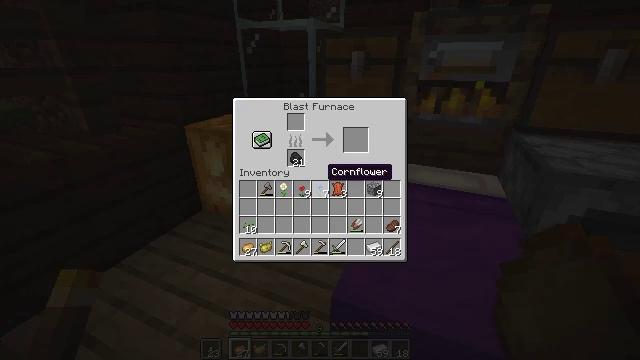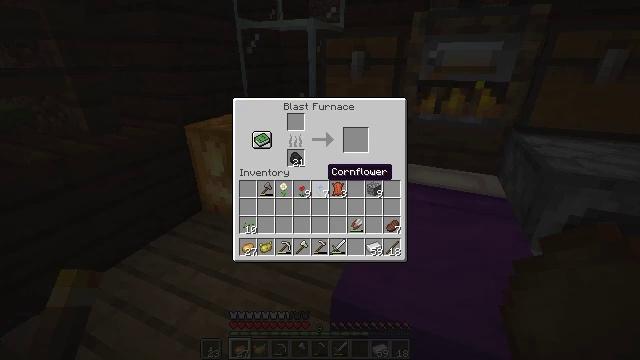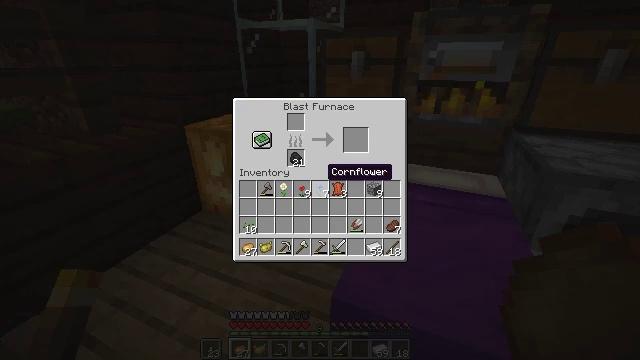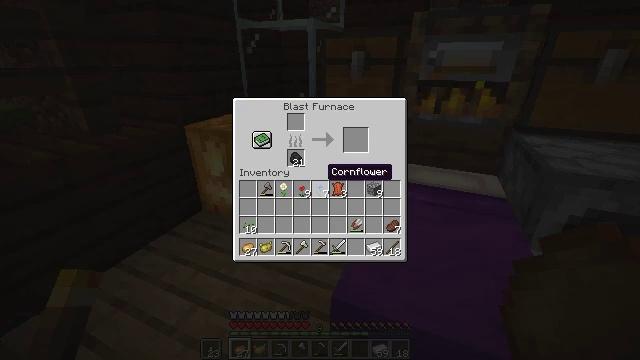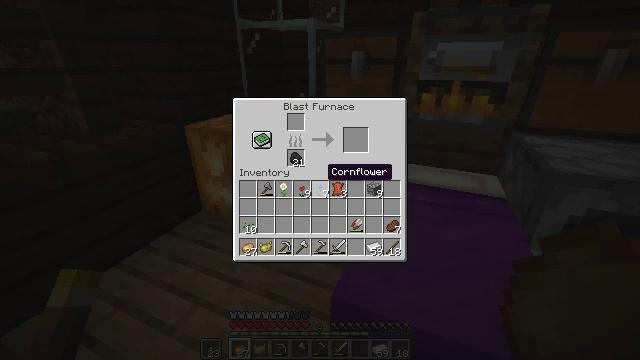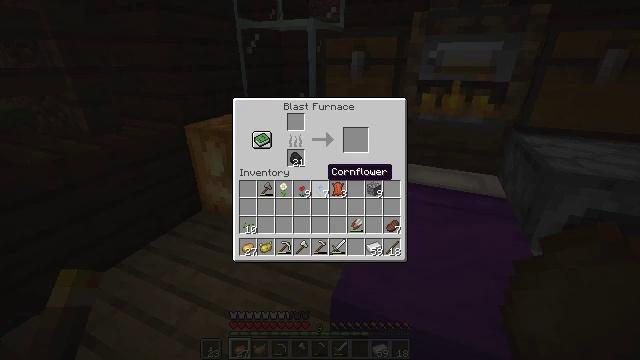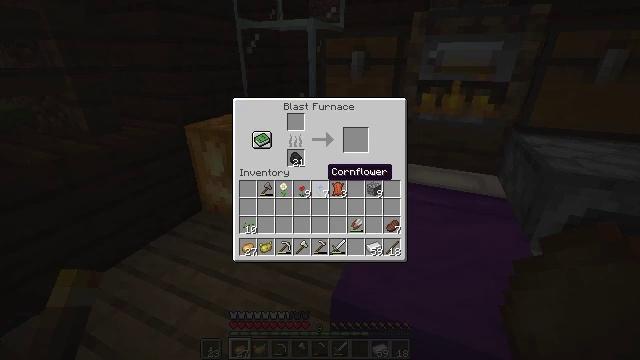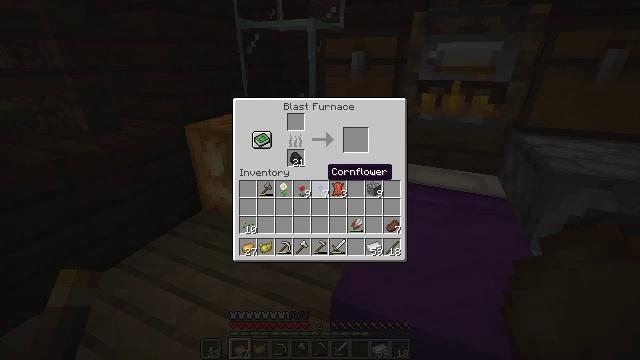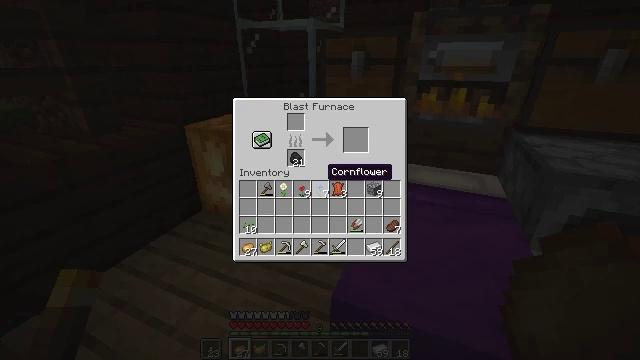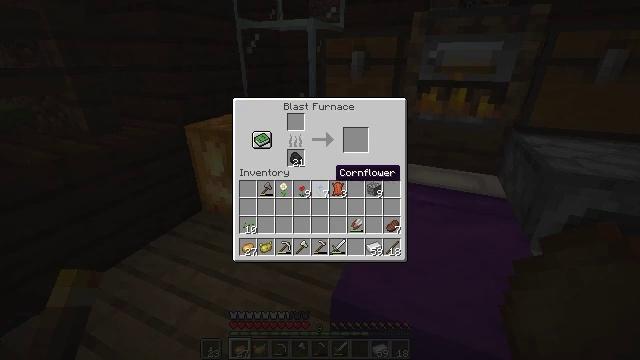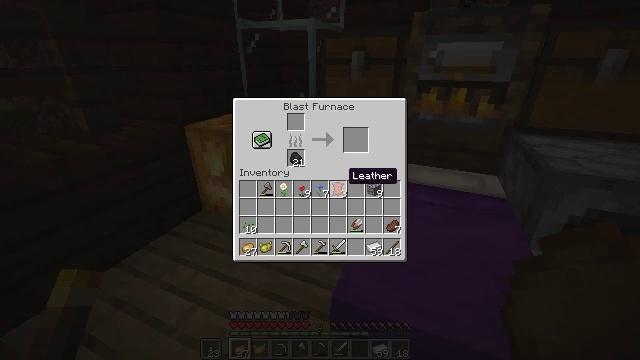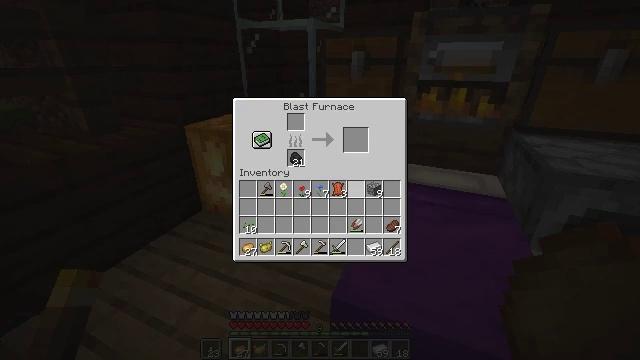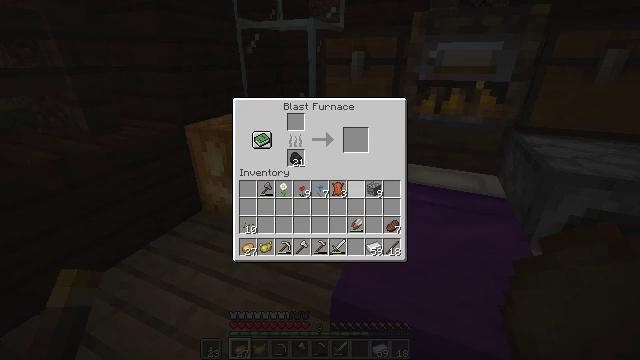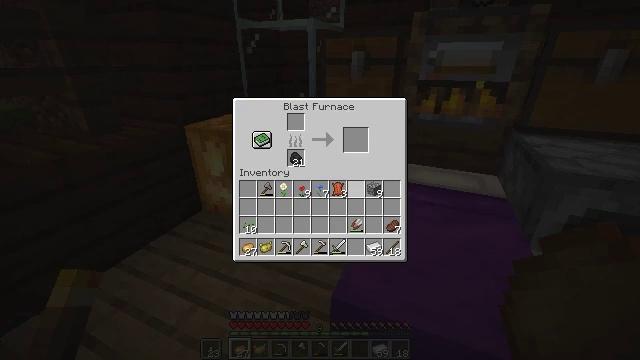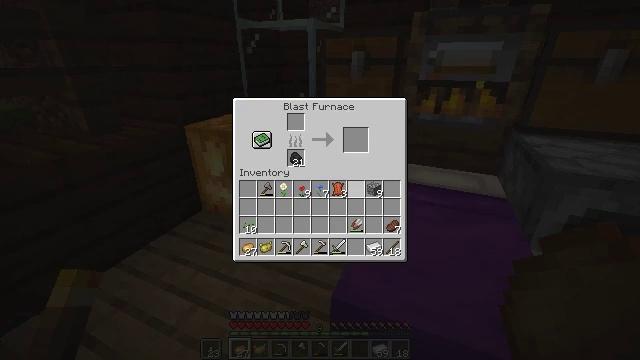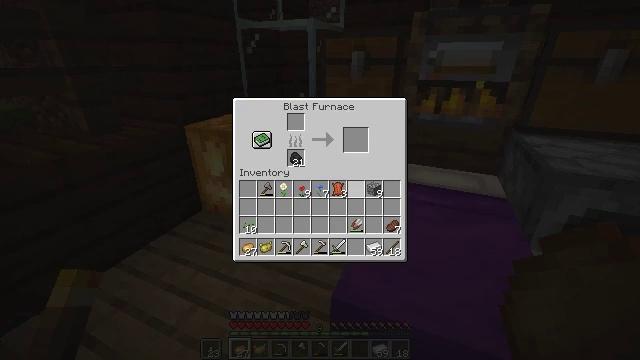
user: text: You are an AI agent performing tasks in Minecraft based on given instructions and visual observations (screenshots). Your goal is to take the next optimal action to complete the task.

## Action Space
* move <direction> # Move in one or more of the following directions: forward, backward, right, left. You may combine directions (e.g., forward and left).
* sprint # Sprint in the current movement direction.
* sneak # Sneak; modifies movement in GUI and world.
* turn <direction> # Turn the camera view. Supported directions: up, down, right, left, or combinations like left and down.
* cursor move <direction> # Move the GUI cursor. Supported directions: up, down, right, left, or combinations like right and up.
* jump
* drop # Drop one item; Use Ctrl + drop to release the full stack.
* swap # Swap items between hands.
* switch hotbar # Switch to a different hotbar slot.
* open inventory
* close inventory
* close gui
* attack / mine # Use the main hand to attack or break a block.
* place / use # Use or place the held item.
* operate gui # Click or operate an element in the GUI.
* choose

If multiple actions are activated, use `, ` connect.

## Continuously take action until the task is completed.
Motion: motion action
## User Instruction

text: Bake a potato to get a baked potato.
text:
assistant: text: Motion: no_op
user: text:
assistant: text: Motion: no_op
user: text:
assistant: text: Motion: no_op
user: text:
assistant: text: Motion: no_op
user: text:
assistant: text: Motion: no_op
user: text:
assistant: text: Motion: no_op
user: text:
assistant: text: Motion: no_op
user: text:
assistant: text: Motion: no_op
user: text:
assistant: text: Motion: cursor move right
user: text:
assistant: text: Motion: cursor move right
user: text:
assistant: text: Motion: no_op
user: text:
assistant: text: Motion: no_op
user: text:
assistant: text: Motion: no_op
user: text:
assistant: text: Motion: no_op
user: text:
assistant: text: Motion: no_op
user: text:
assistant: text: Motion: no_op
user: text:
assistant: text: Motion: no_op
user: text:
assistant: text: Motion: no_op
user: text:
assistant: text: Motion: no_op
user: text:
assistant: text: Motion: no_op
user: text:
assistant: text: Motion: no_op
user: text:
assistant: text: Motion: no_op
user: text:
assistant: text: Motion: no_op
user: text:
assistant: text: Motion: no_op
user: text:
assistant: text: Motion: no_op
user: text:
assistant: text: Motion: close gui
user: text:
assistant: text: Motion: no_op
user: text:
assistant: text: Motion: no_op
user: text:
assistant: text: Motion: turn left and up
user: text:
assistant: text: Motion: turn left and up